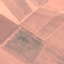
Land use / land cover: AnnualCrop